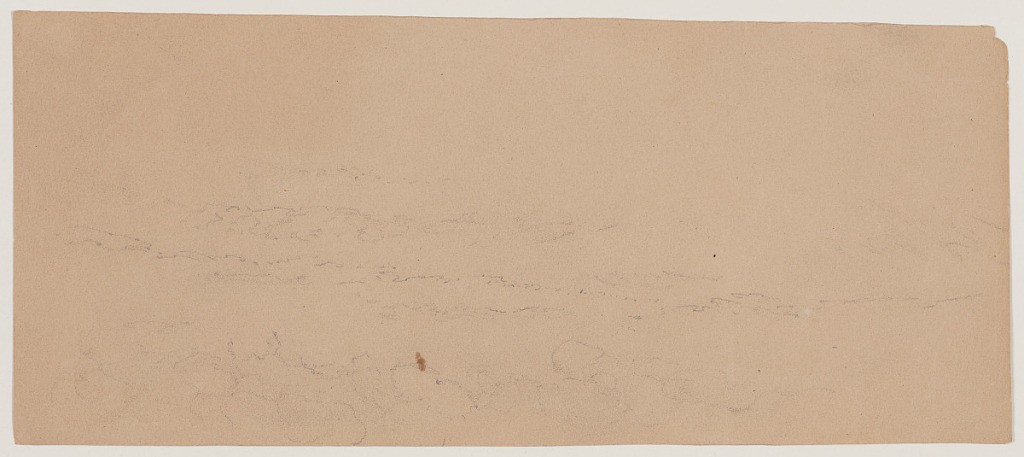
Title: Clouds
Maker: Frederic Edwin Church, American, 1826–1900
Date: September 1848
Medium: Graphite on light brown wove paper
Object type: drawing
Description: Meteorological sketch of bands of puffy clouds, likely in the skies over Vermont. Lightly and hastily rendered.

Verso: Mixed sketches showing two views of trees and another of sheep in a meadow in Vermont. At left and oriented to the left, an elm tree is sketch sticking out of a mass of billowing treetops. At upper center, a flock of numerous sheep rest together in three groups in a meadow, with a tree loosely rendered in the distance at right. At lower center, a fallen tree or one that grows horizontally is shown at right beside loose treetops at left.